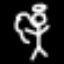
Label: angel